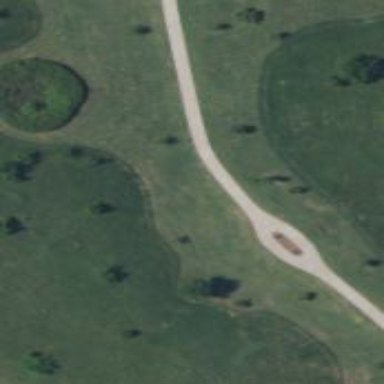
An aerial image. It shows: Driveway.